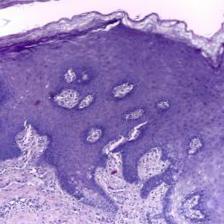
Diagnosis: Normal